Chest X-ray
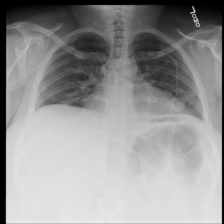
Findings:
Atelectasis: negative
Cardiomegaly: negative
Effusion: negative
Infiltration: positive
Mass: negative
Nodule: negative
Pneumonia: negative
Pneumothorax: negative
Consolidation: negative
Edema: negative
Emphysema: negative
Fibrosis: negative
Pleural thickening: negative
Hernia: negative